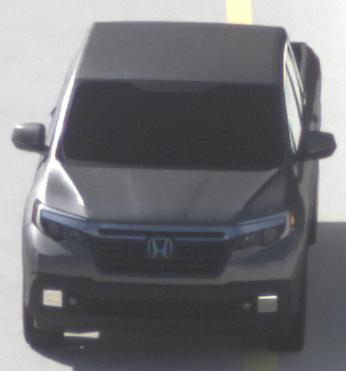
Make: Honda
Model: Ridgeline
Detailed model: Gen. 2
Model produced from: 2016
Model produced until: 2020
Doors: 4
Color: gray
Road condition: dry road
Daytime: morning or afternoon
Contrast: high contrast